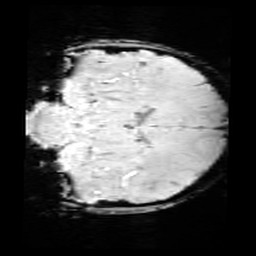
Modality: SWI
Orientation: coronal
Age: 12
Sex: male
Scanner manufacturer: siemens
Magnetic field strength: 3 T
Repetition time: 0.027 s
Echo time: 0.02 s